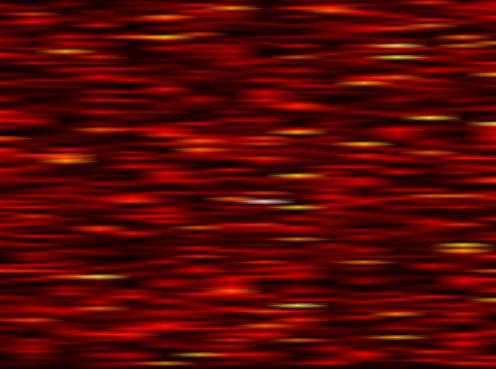
Label: WOLA